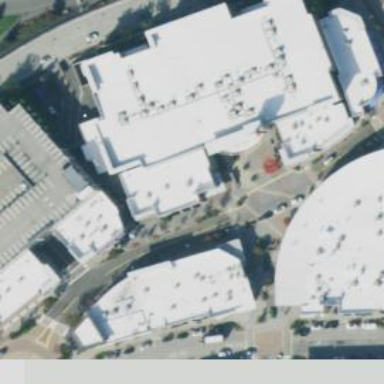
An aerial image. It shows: Retail building.